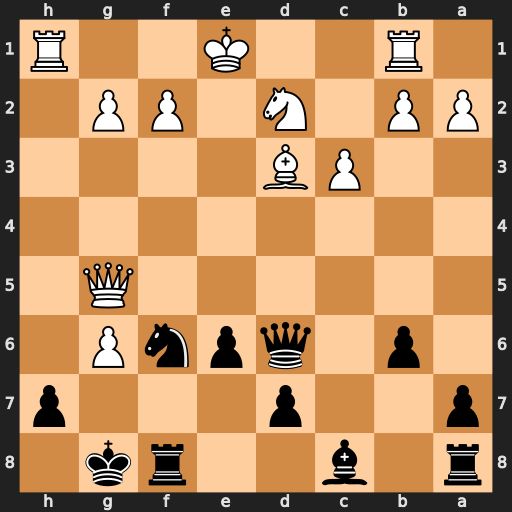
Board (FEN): r1b2rk1/p2p3p/1p1qpnP1/6Q1/8/2PB4/PP1N1PP1/1R2K2R
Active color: b
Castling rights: K
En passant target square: -
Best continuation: Qxd3 gxh7+ Kh8